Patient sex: F
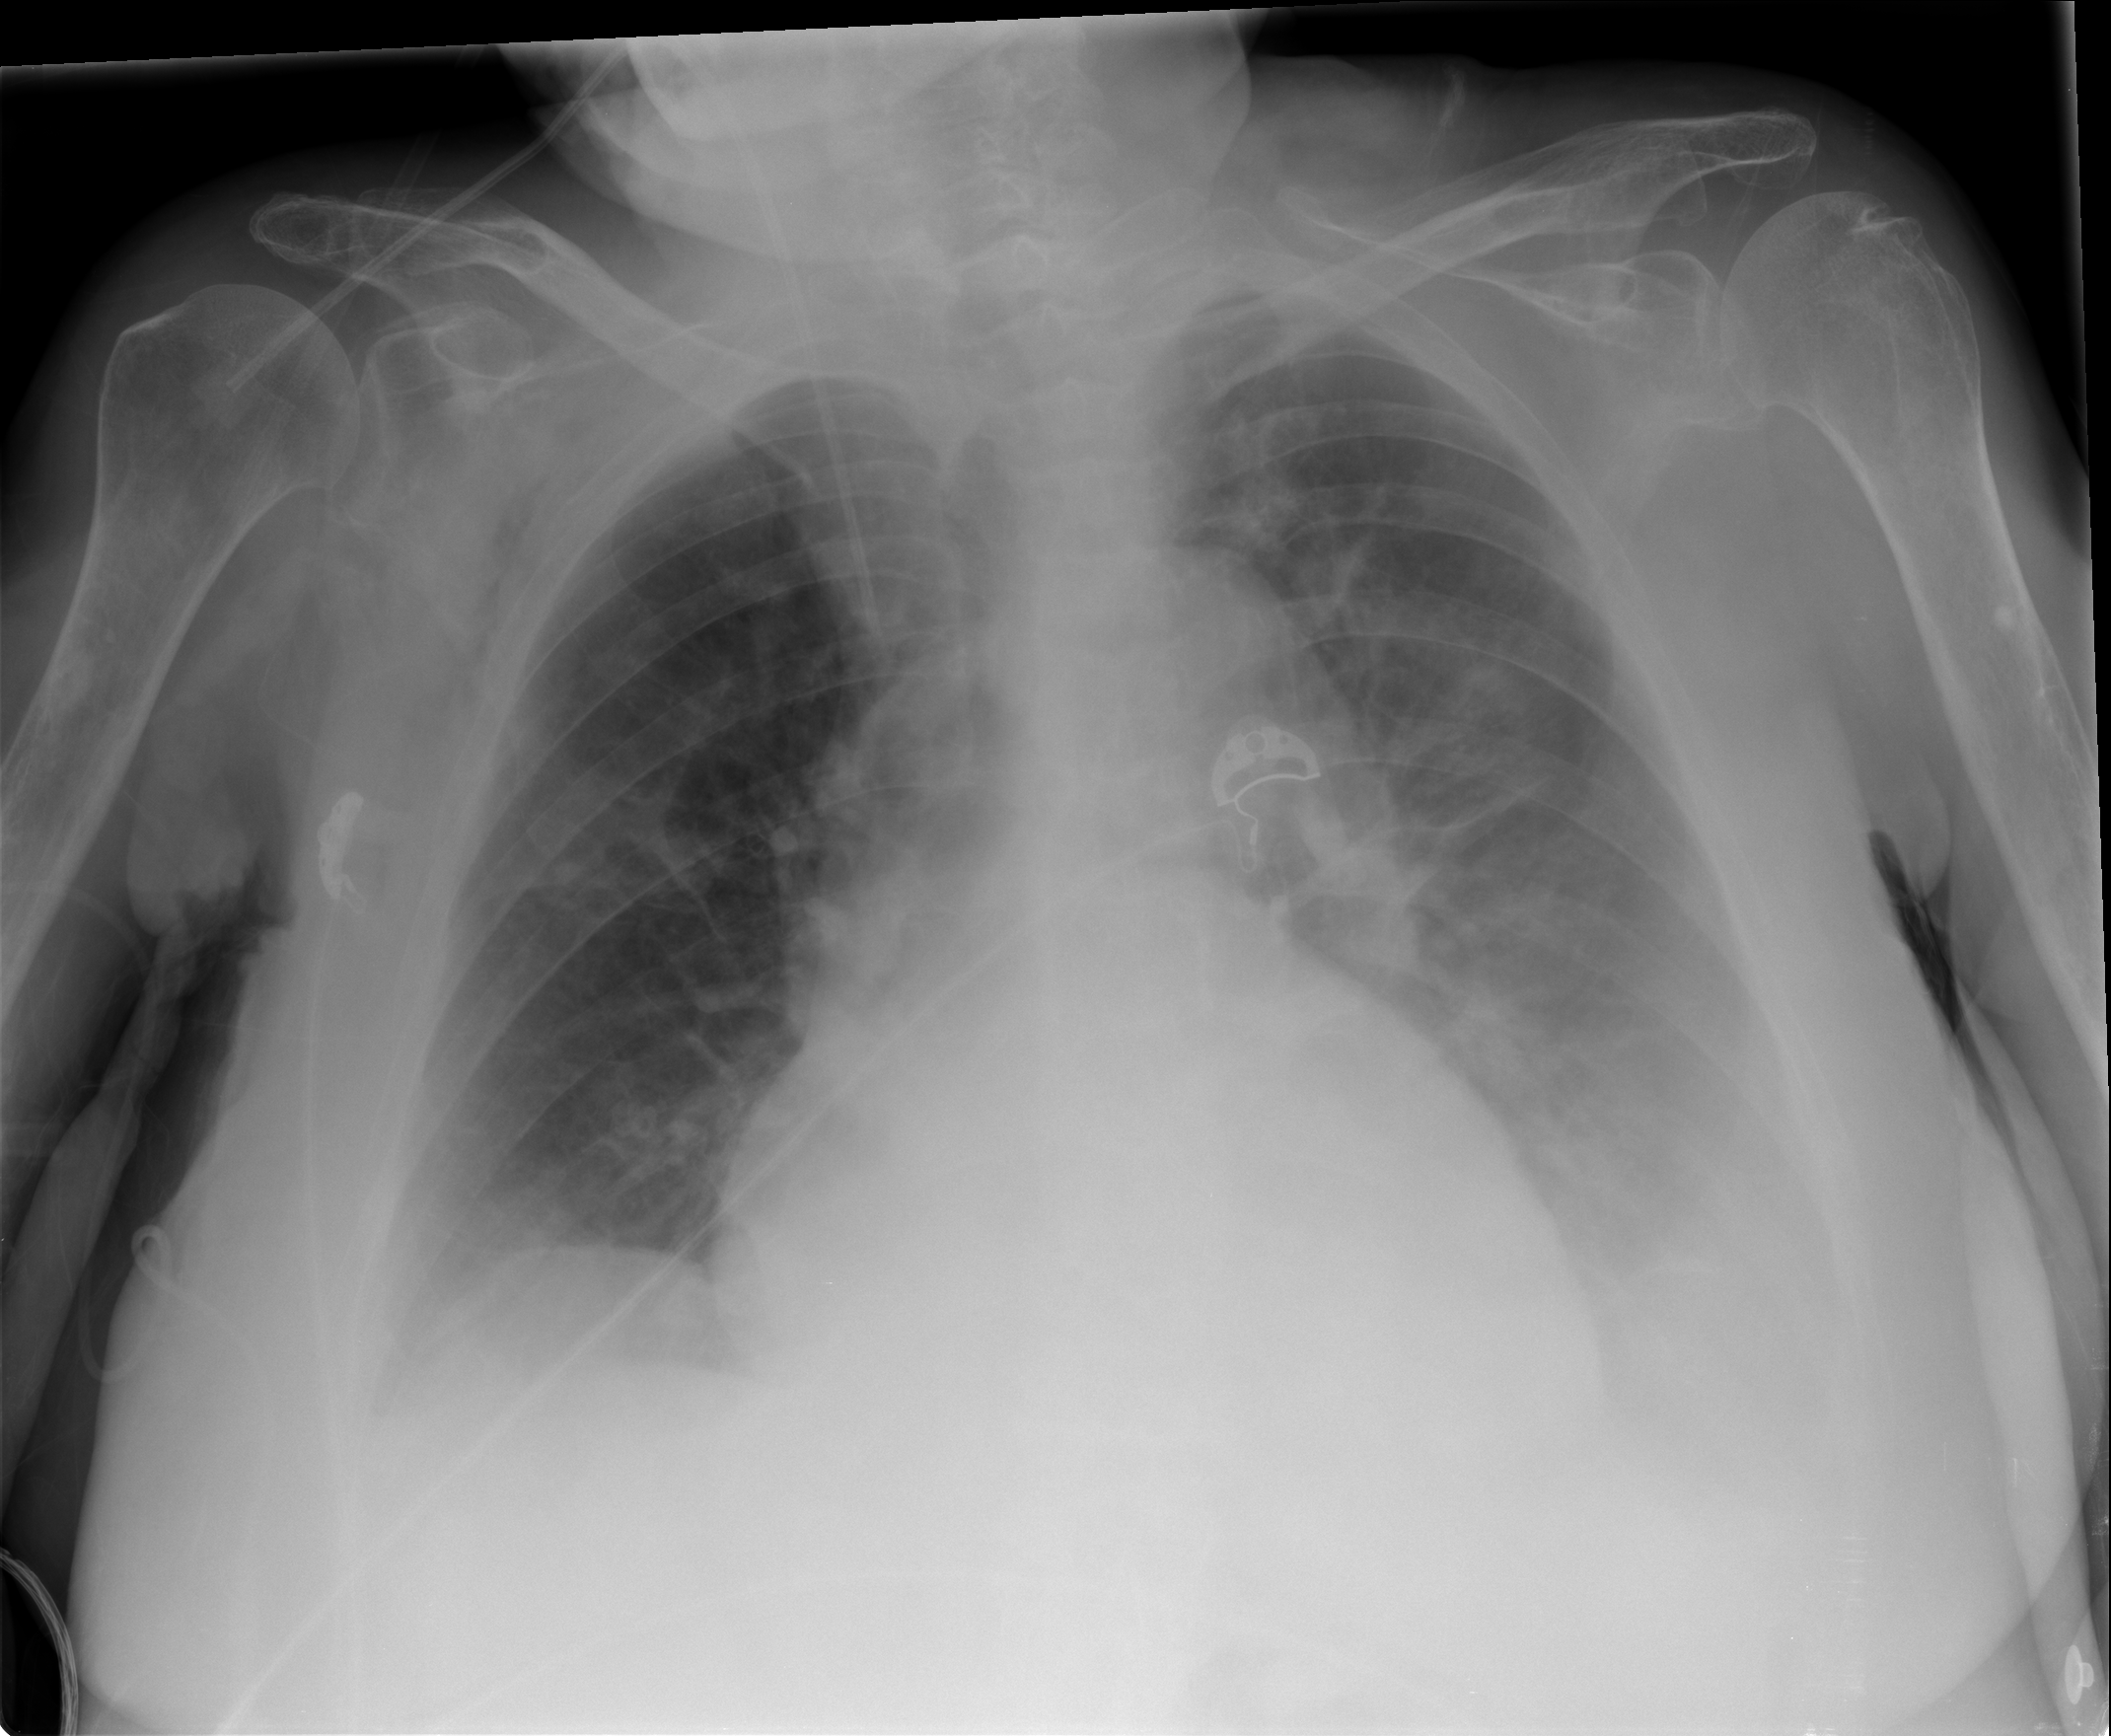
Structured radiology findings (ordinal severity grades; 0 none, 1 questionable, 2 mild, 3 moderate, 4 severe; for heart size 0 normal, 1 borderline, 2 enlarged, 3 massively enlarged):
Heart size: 2
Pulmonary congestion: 0
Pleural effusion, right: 0
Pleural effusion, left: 3
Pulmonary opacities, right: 0
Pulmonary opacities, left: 0
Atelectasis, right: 2
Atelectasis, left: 3